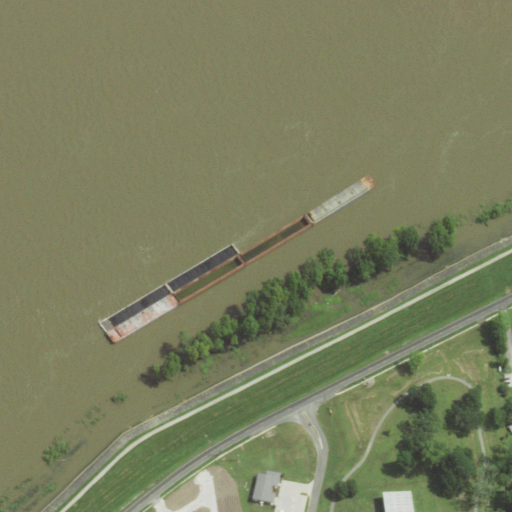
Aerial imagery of levee in Louisiana named Willow Bend Revetment containing open water, low intensity development, open development, herbaceous wetlands, medium intensity development, high intensity development, evergreen forest, and grassland